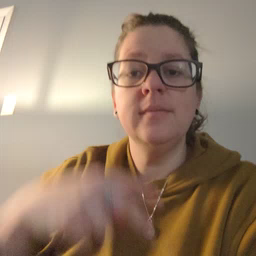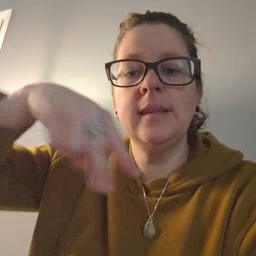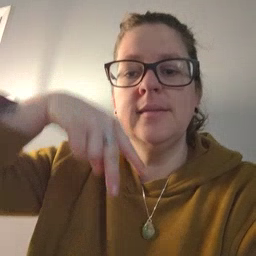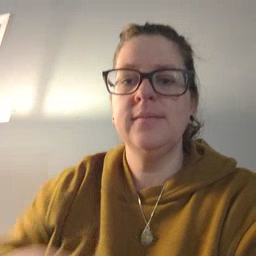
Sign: dance